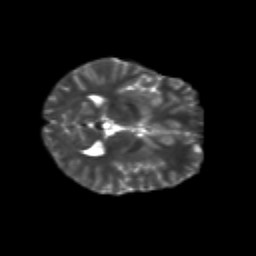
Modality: T2w
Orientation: axial
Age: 12
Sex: female
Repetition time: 9.4 s
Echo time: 0.089 s